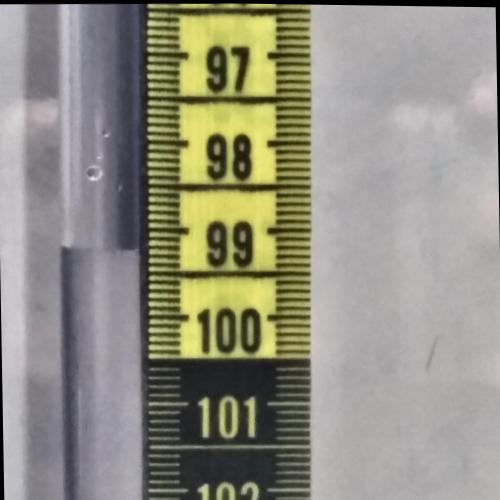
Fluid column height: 99.2 cm